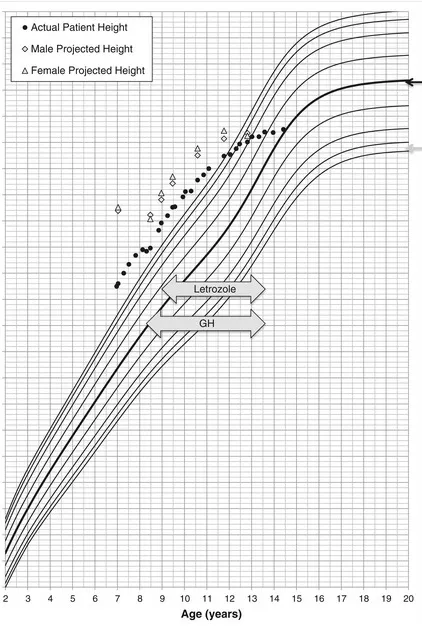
Patient growth chart plotted on male growth chart depicting actual height and calculated predicted height using male (diamond) and female (triangle) reference standards
[

,

]. Parental heights are depicted with grey (mother) and black (father) arrows on the right vertical axis. GH and Letrozole treatment duration depicted directly on the chart.
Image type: chart (chart)